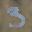
Label: 3